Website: apple
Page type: customer-info-address
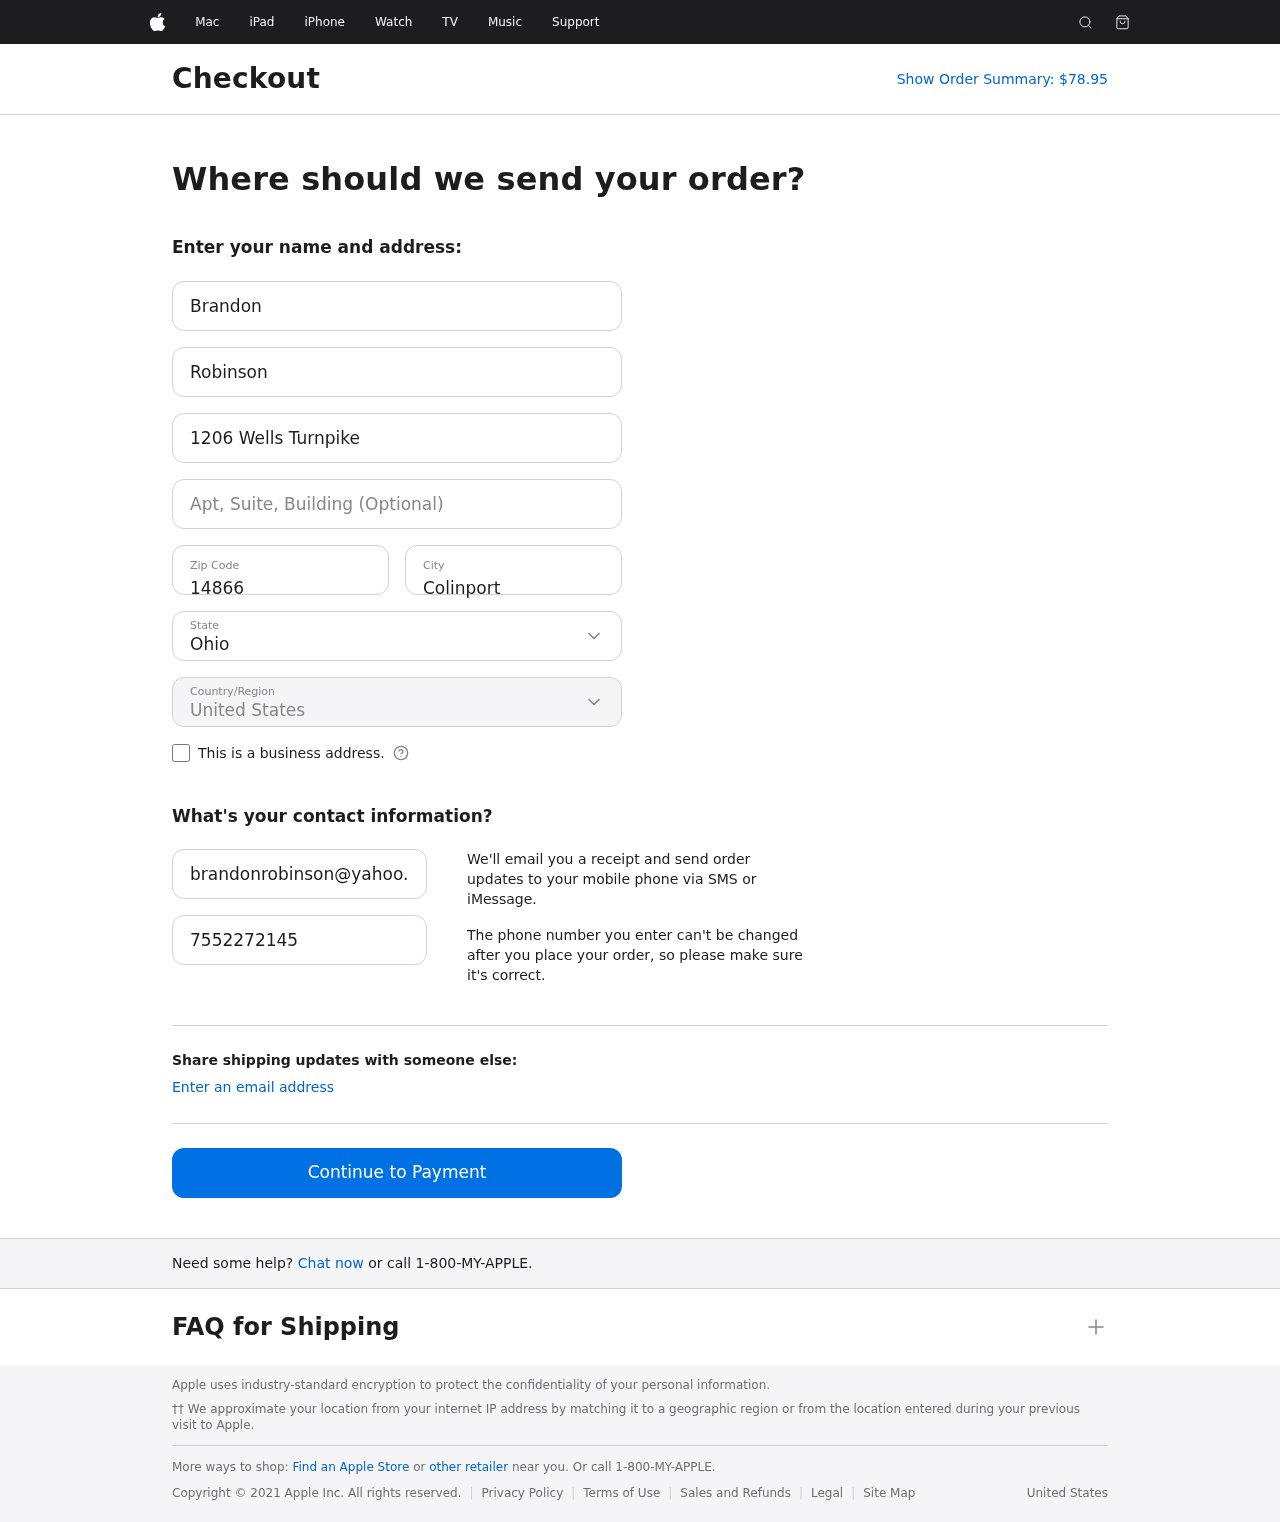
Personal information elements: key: PII_CITY
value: Colinport
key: PII_COUNTRY
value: United States
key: PII_EMAIL
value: brandonrobinson@yahoo.com
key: PII_FIRSTNAME
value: Brandon
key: PII_LASTNAME
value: Robinson
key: PII_PHONE
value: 7552272145
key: PII_POSTCODE
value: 14866
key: PII_STATE
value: Ohio
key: PII_STREET
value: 1206 Wells Turnpike
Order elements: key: ORDER_TOTAL
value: Show Order Summary: $78.95